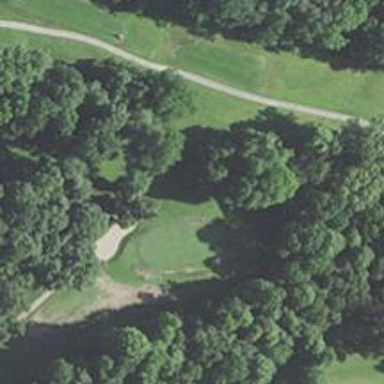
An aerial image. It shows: Golf hole.